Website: ulta-beauty
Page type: address-validator
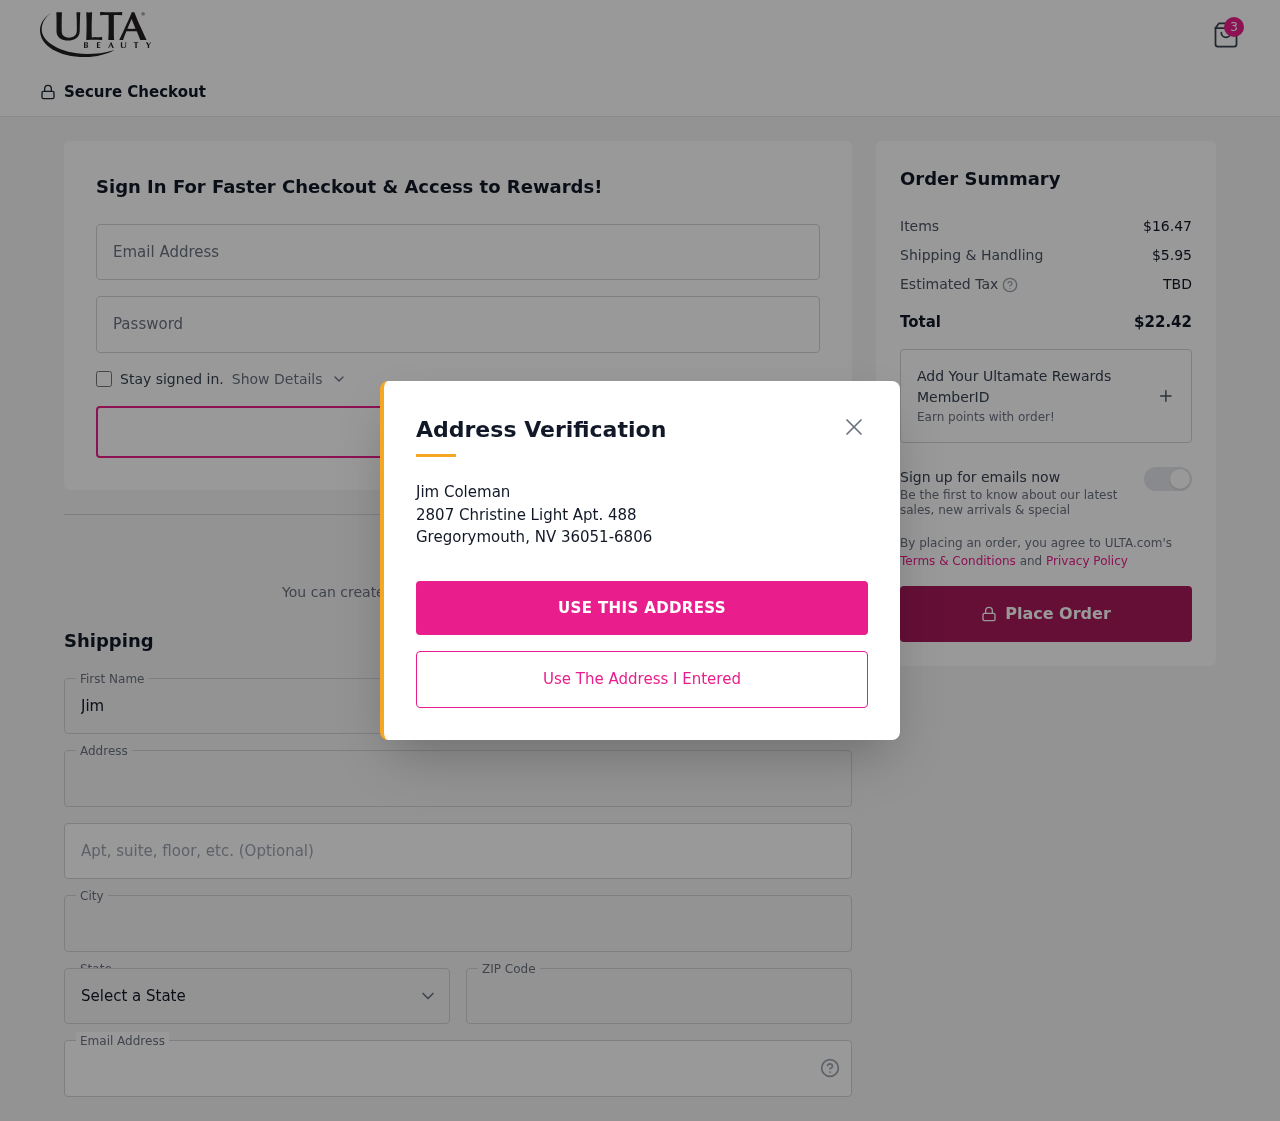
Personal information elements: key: PII_CITY
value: Gregorymouth
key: PII_EMAIL
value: jim_coleman@yahoo.com
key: PII_FIRSTNAME
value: Jim
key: PII_LASTNAME
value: Coleman
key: PII_POSTCODE
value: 36051
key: PII_STATE_ABBR
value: NV
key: PII_STREET
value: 2807 Christine Light Apt. 488
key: PII_STREET2
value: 2807 Christine Light Apt. 488
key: PII_FULLNAME2
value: Jim Coleman
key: PII_PHONE_AREA
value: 488
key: PII_PHONE_AREA_NUMERIC
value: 488
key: PII_CITY2
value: Gregorymouth
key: PII_STATE_ABBR2
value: NV
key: PII_POSTCODE_FULL
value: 36051
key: PII_POSTCODE_EXT
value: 6806
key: PII_POSTCODE_NUMERIC
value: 36051
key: PII_POSTCODE_EXT_NUMERIC
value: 6806
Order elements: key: ORDER_NUM_ITEMS
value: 3
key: ORDER_SUBTOTAL
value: $16.47
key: ORDER_SHIPPING_COST
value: $5.95
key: ORDER_TOTAL
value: $22.42